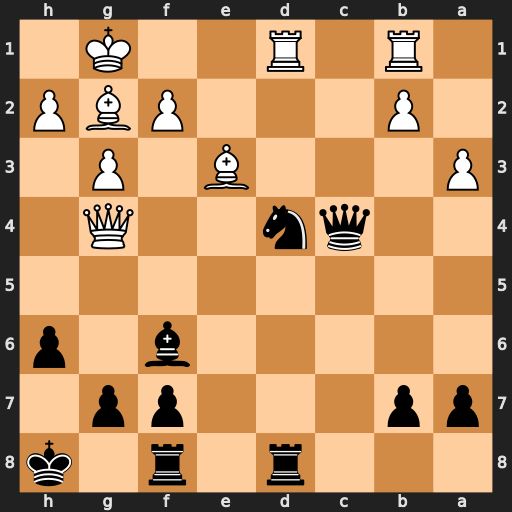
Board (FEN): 3r1r1k/pp3pp1/5b1p/8/2qn2Q1/P3B1P1/1P3PBP/1R1R2K1
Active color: b
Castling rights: -
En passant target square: -
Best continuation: Ne2+ Qxe2 Qxe2